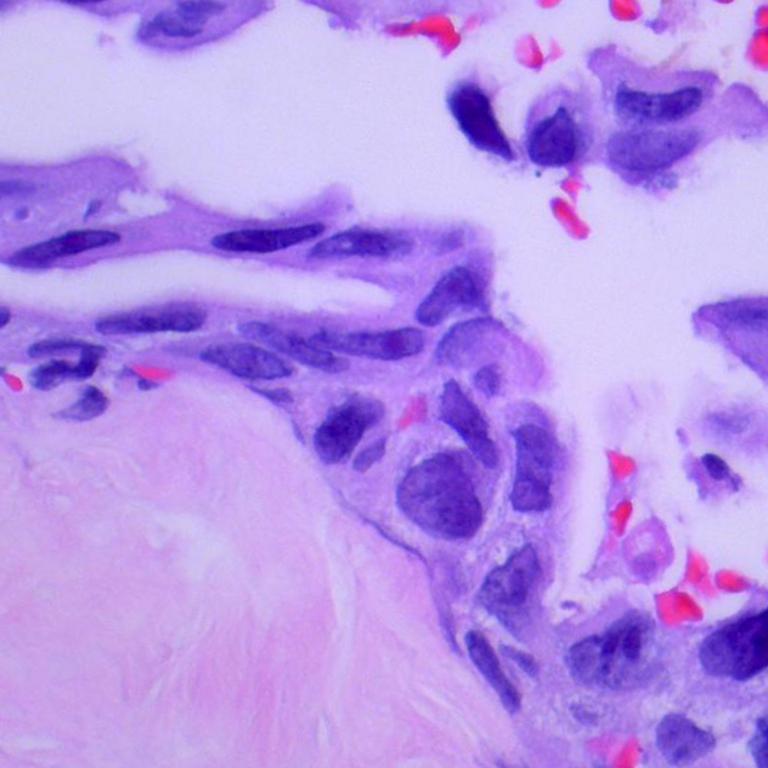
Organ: lung
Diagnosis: adenocarcinomas